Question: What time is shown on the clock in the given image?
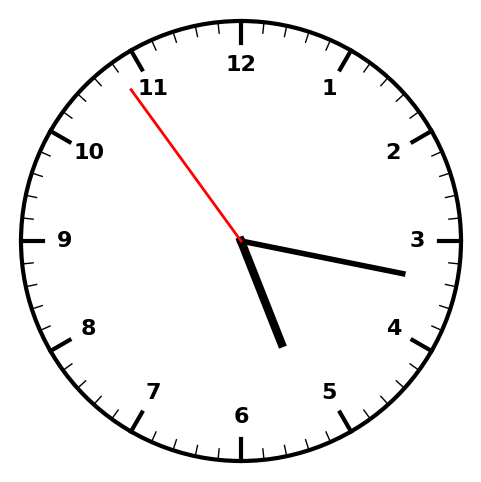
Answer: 05:16:54